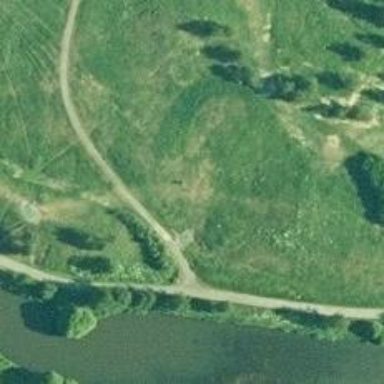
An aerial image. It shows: Disc golf basket.